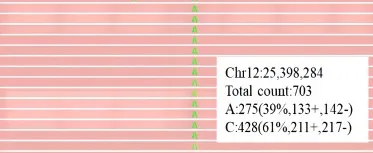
Integrative Genomics Viewer graphs of gene mutation of the two cases. KRAS mutation of Case 1.
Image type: chart (chart)